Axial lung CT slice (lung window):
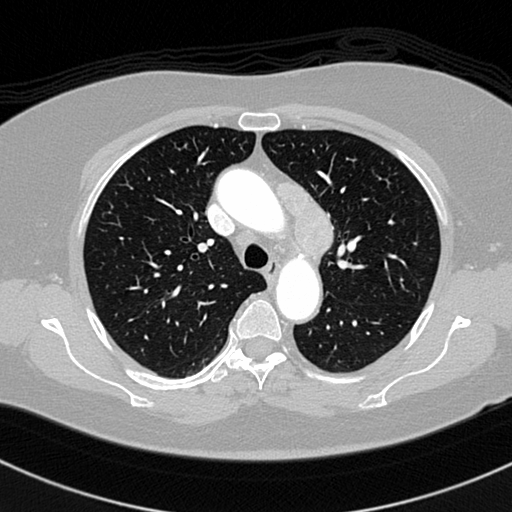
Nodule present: no